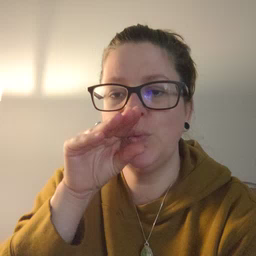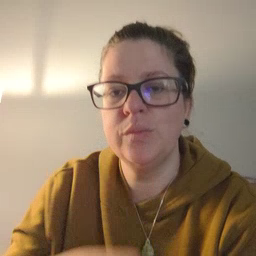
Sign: goose